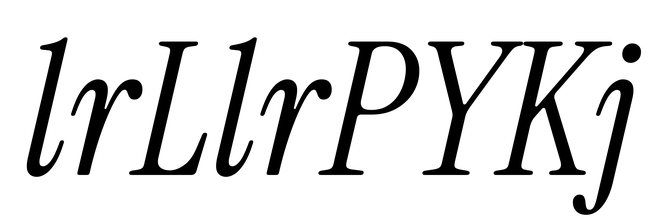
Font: InstrumentSerif-Italic